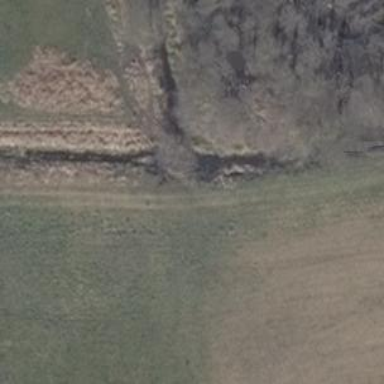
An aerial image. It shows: Grass track with grade5 tracktype.